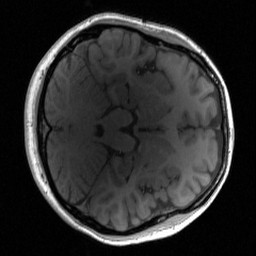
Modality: T1w
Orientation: axial
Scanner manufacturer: siemens
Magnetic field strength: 3 T
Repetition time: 2 s
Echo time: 0.0022 s